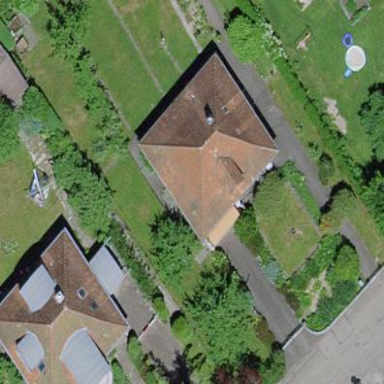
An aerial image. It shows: Hipped roof house.